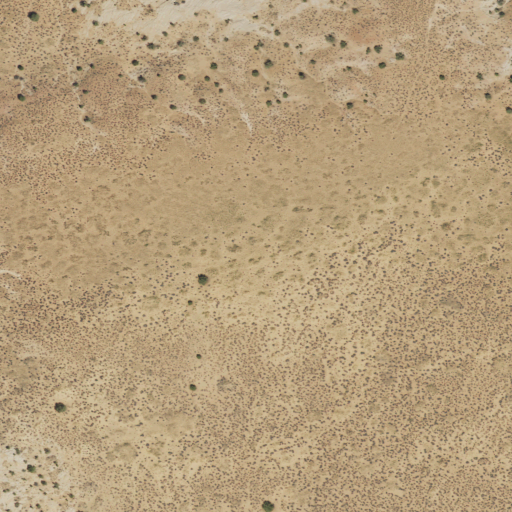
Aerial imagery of ridge(s) in Utah named Horsethief Point containing only shrub